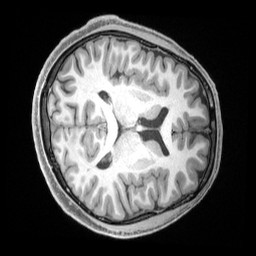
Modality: T1w
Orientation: axial
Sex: male
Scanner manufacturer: siemens
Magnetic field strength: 3 T
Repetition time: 2.4 s
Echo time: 0.00222 s